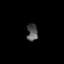
Tissue: skin
Cell type: Epithelial cells
Senescence score: 0.2511
Nuclear area (px): 180
Mean DAPI intensity: 84.111